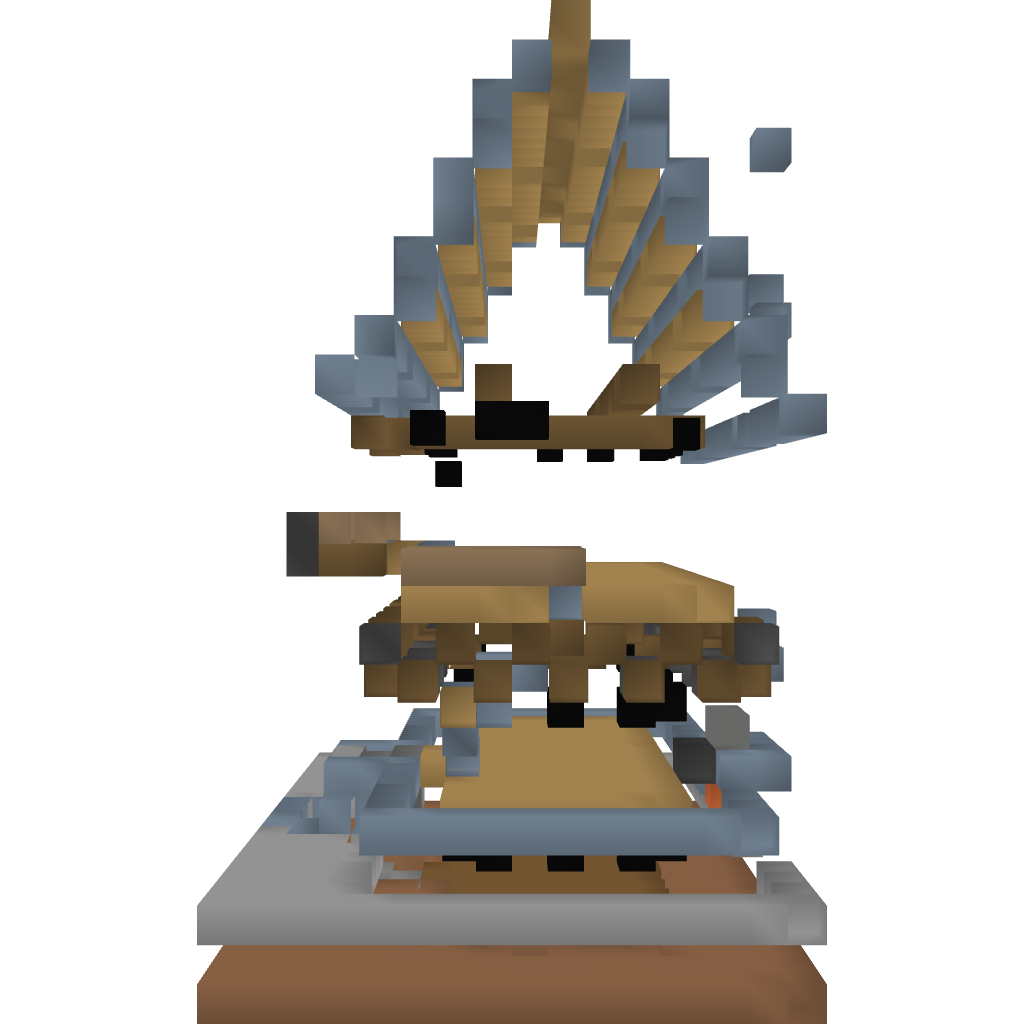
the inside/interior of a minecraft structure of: Robin's Medieval House